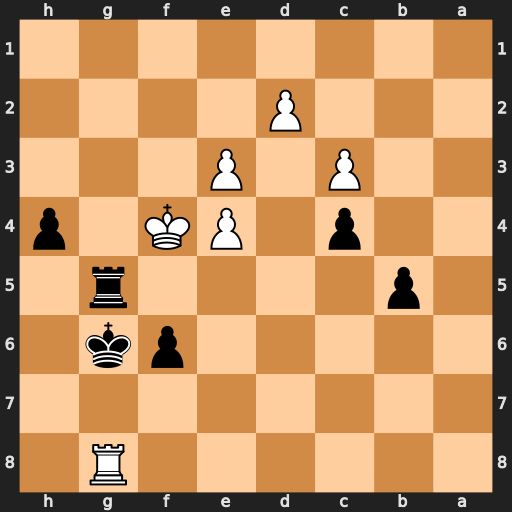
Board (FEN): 6R1/8/5pk1/1p4r1/2p1PK1p/2P1P3/3P4/8
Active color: b
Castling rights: -
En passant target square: -
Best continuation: Kh7 Ra8 h3